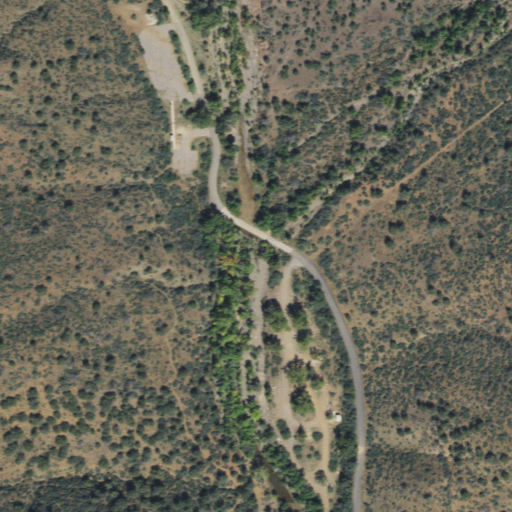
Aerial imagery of valley in Arizona named Walnut Spring Canyon containing only shrub